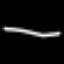
Label: line